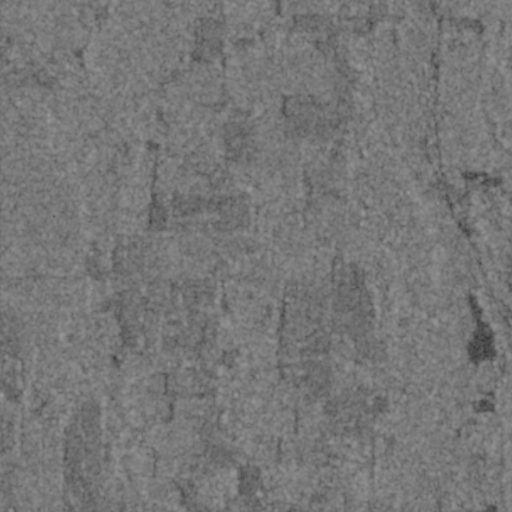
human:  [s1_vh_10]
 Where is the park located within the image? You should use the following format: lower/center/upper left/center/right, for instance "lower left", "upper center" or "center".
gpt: The park is located in the right of the image.
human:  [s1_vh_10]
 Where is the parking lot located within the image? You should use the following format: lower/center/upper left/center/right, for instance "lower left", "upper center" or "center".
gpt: The parking lot is located in the center right of the image.
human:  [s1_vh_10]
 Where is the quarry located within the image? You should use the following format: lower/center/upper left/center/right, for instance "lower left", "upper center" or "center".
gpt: There is no quarry in the image.

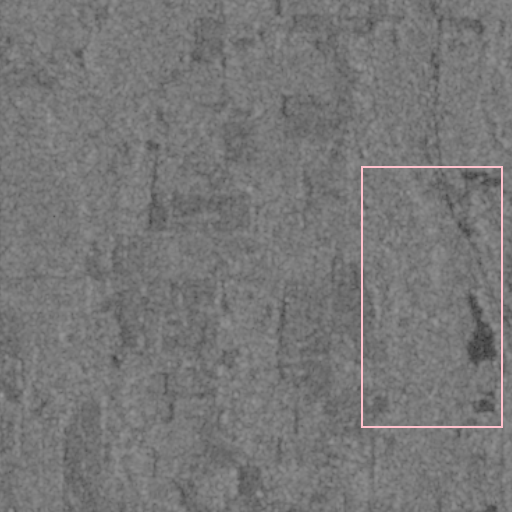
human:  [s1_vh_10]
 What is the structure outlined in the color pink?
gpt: The structure outlined in pink is a park.
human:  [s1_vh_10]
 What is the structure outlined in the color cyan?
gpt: There is no cyan outline.